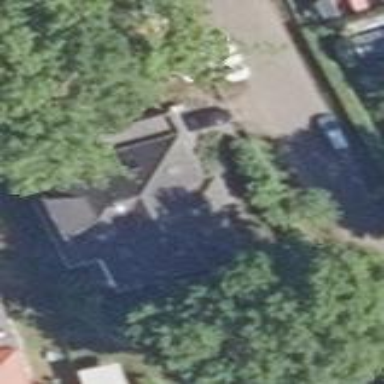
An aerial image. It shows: Detached building.